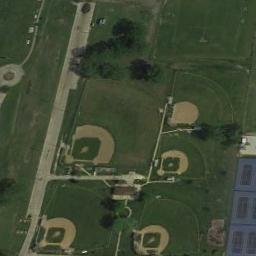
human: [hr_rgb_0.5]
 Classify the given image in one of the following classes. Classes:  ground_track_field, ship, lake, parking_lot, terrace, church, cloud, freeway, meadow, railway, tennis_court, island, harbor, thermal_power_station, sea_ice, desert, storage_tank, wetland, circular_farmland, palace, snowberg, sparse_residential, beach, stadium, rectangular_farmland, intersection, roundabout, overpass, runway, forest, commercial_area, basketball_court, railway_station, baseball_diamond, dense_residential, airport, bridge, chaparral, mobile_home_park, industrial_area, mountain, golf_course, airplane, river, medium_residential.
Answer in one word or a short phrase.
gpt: baseball_diamond